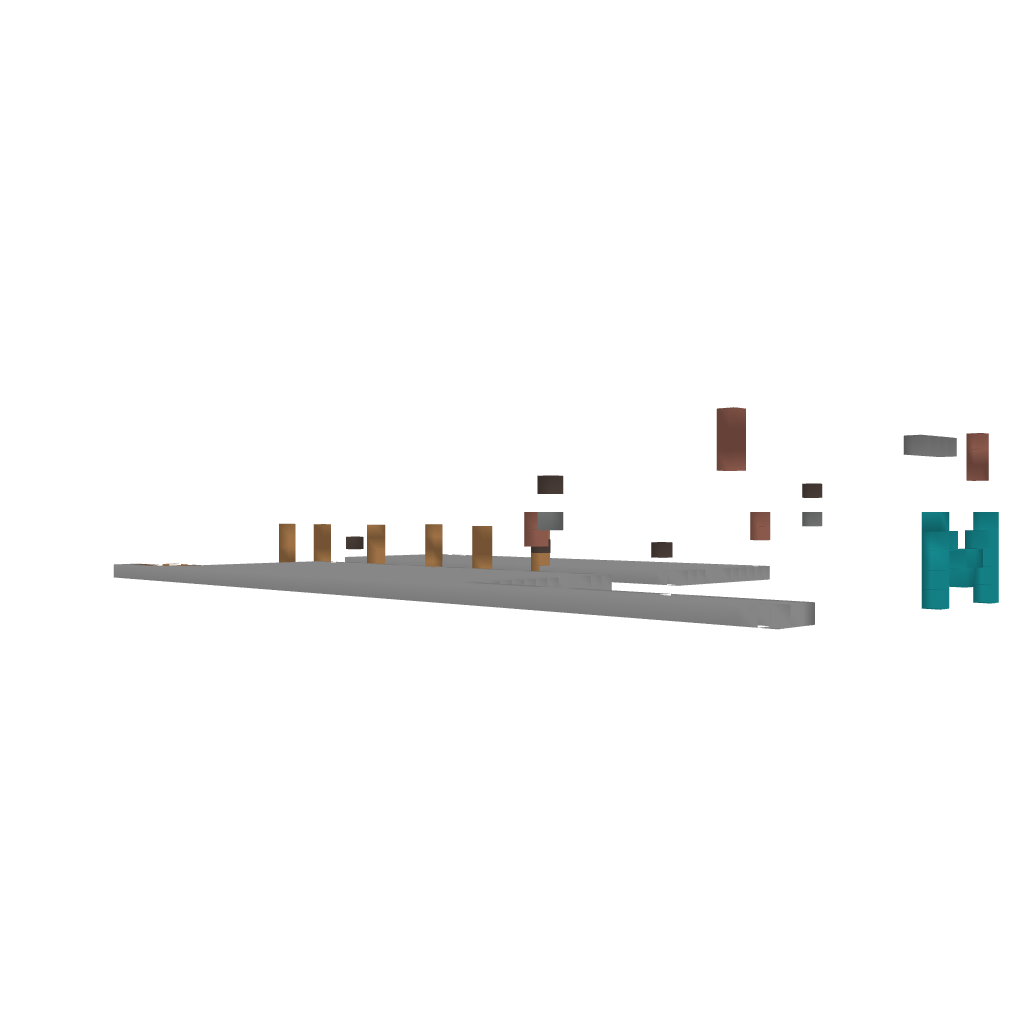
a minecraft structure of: Modern Parkour